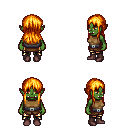
a pixel art fantasy rpg character, female body template, orc, green skin, leather chest armor, gold greaves, light blonde unkempt hairstyle, maroon shoes, four views (front, back, left, right), 2x2 character sprite sheet, small pixel art, hard edges, no anti-aliasing